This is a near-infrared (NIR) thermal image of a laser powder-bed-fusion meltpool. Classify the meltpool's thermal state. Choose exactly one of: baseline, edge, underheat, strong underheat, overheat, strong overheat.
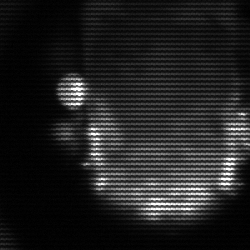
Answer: baseline